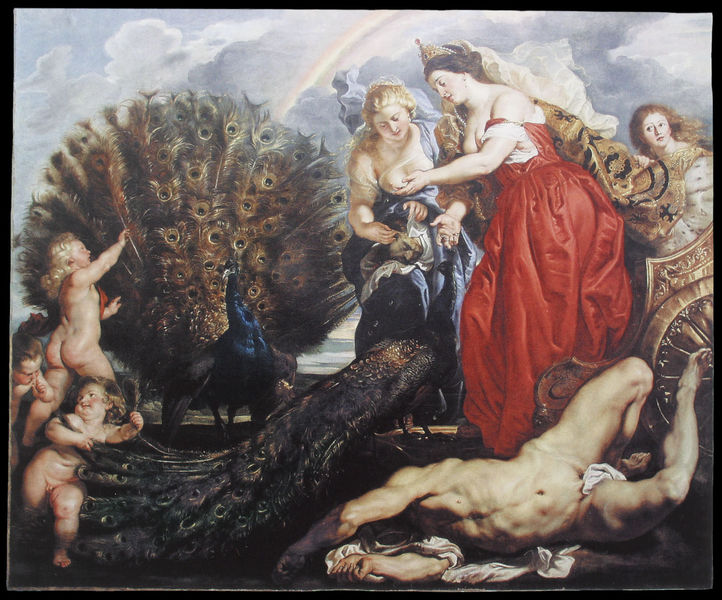
Titel: Juno und Argus
Künstler: Peter Paul Rubens
Institution: Köln, Wallraf-Richartz-Museum
Schlagwörter: blau, gemälde, himmel, kopf, mann, nackt, rubens, wolken, frauen, brust, busen, frau, grau, kleid, weiss, rot, tuch, barock, federn, judith, tot, putto, farbe, rad, wagen, muskeln, pfau, göttin, putten, putti, regenbogen, göttinenen